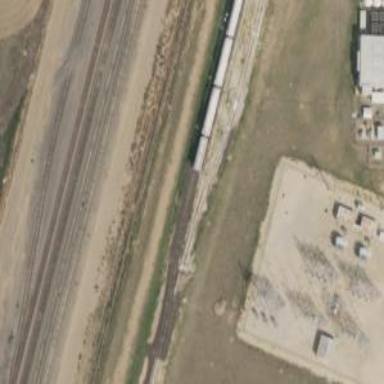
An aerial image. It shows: Railway spur service.